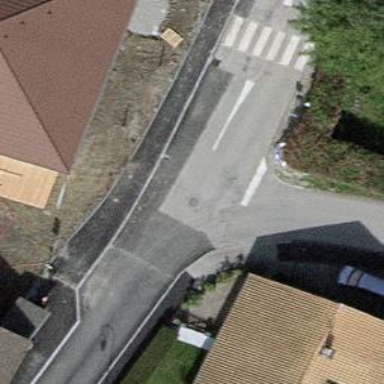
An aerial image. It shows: Residential road with asphalt surface and traffic calming table.